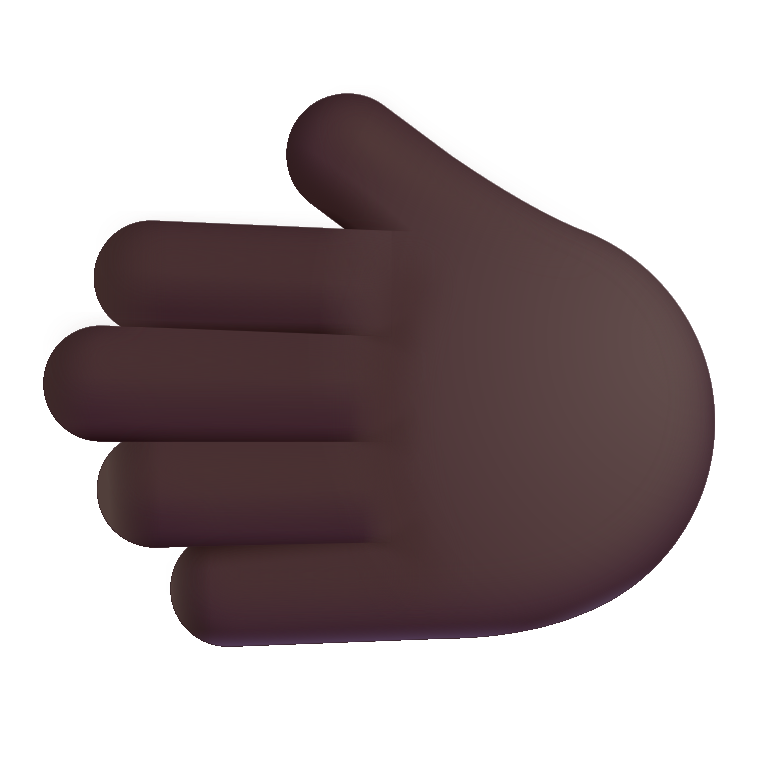
leftwards hand color dark